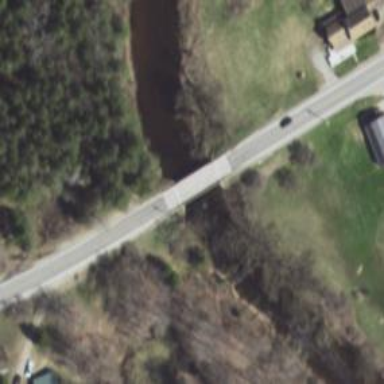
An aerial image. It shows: Primary highway bridge with asphalt surface.